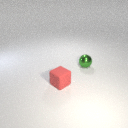
small green metal sphere behind small red rubber cube